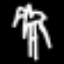
Label: palm tree